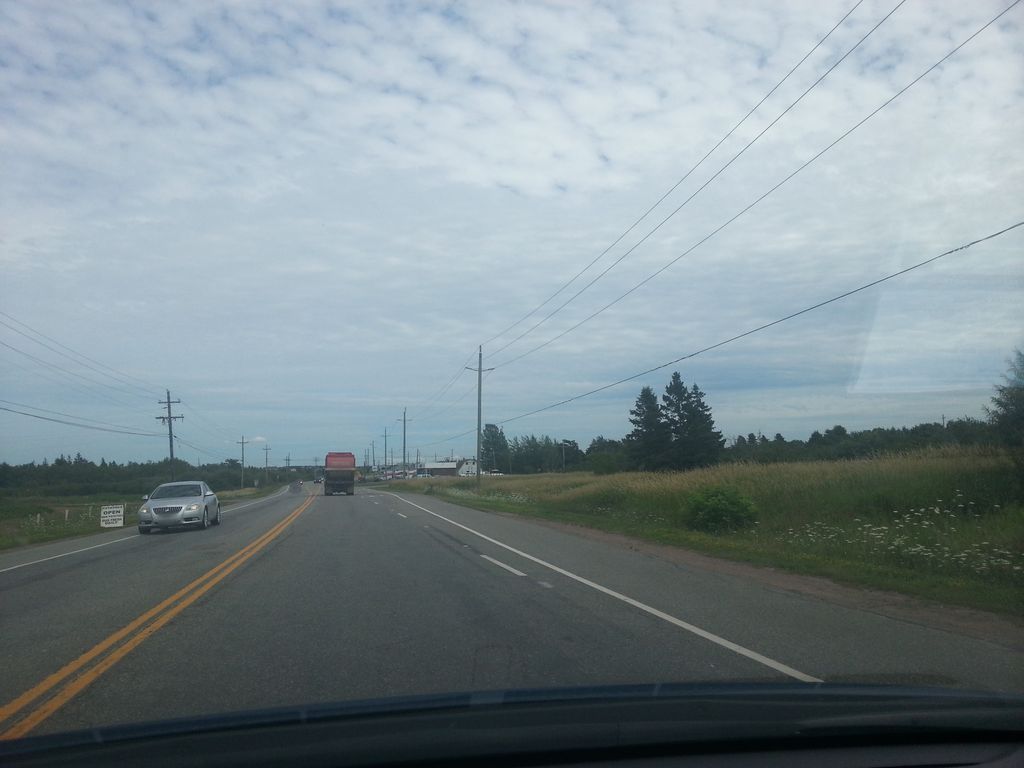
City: charlottetown